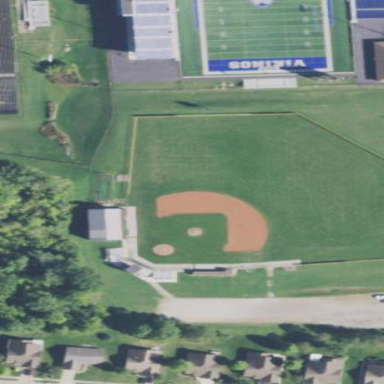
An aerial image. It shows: Baseball pitch for leisure land.